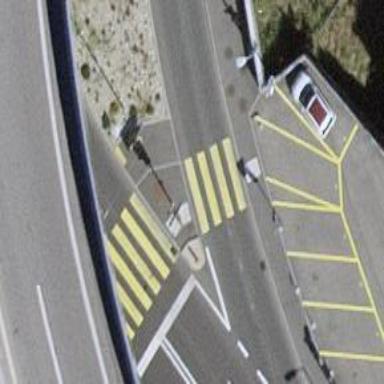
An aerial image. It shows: Crossing with traffic signals and zebra markings.